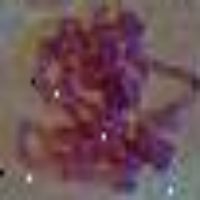
Label: metaphase